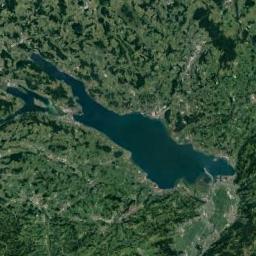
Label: lake